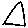
Label: triangle